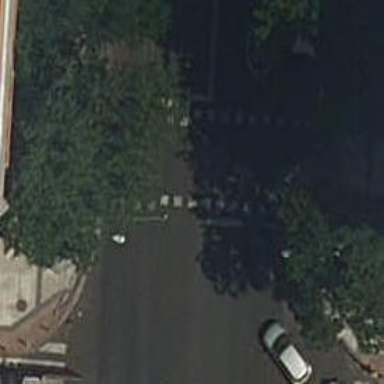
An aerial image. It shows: Footway with traffic signals at crossing.